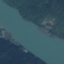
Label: River